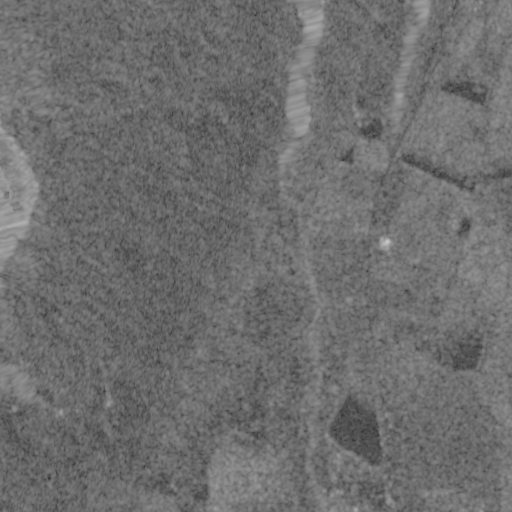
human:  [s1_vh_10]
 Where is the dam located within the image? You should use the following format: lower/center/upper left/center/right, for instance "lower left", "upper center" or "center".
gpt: The dam is located in the upper right of the image.
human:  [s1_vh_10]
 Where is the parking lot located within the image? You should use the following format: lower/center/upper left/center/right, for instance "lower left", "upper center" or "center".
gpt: The parking lot is located in the upper right of the image.
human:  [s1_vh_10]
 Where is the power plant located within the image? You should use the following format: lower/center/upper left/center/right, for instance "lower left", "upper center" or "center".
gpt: There is no power plant in the image.

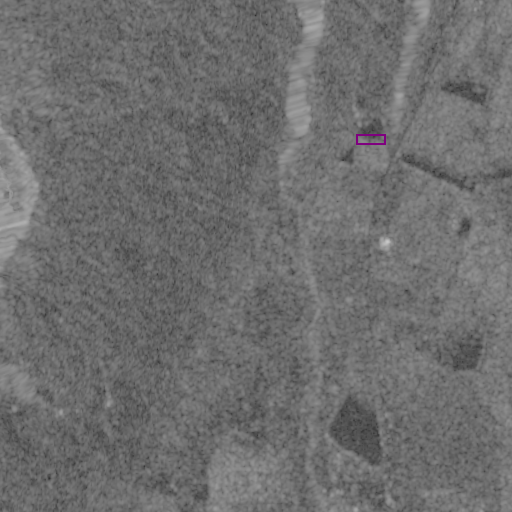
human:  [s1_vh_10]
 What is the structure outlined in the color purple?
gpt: The structure outlined in purple is a dam.
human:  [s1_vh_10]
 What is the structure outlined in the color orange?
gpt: There is no orange outline.